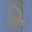
Label: 2